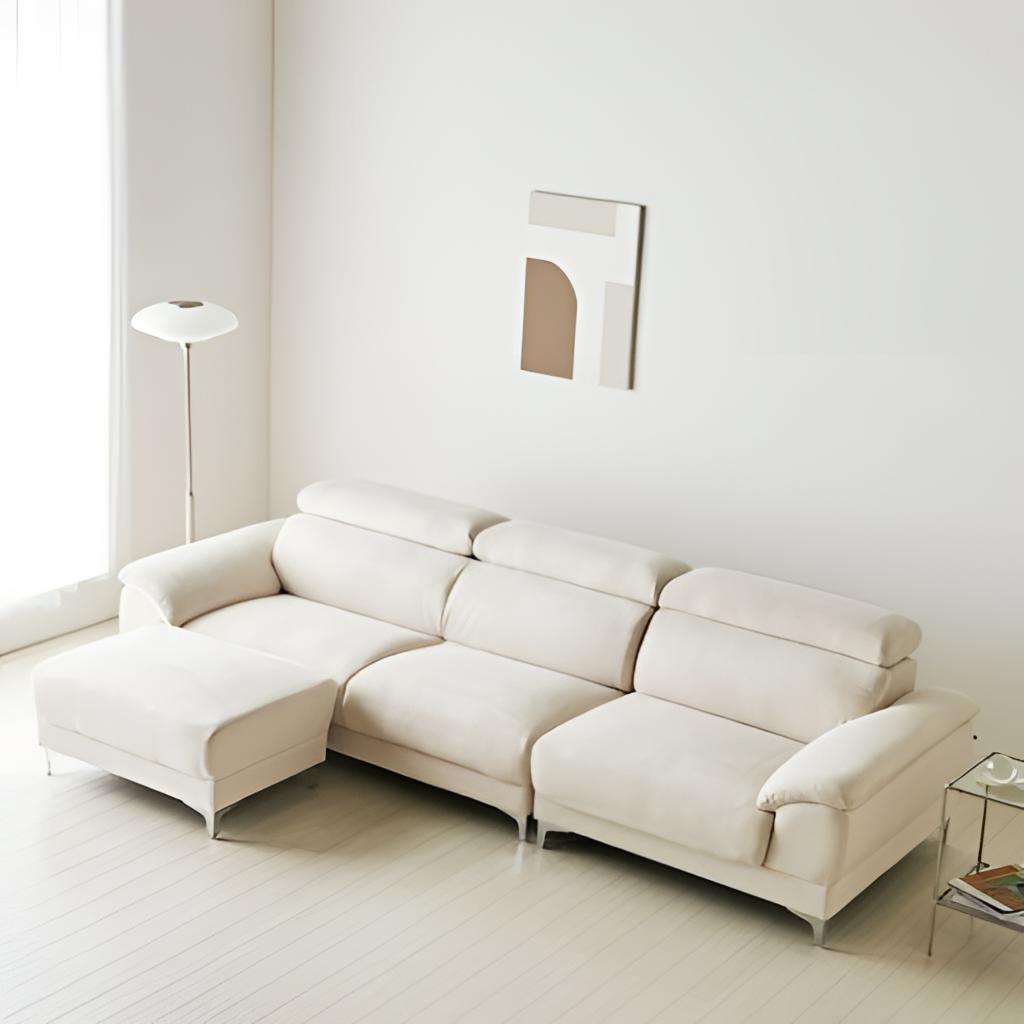
cream leather sectional sofa, living room, cream wood flooring, with plank pattern, minimalist, cream paint wallpaper, with solid pattern